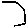
Label: hexagon